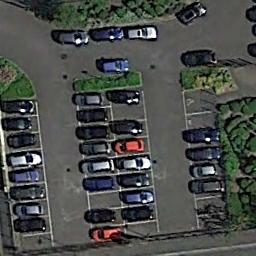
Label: parking_lot